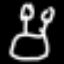
Label: frog